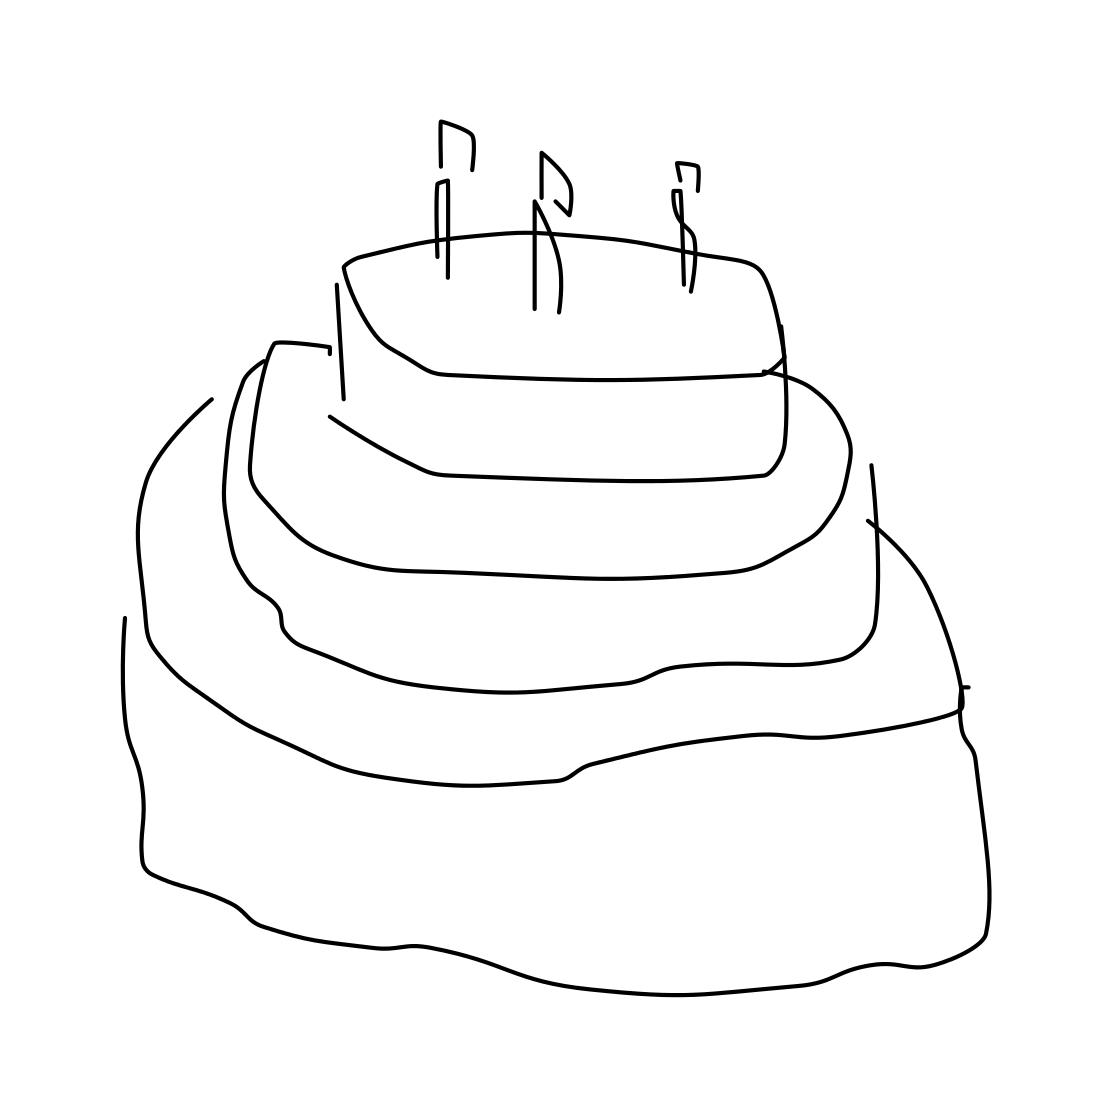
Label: cake